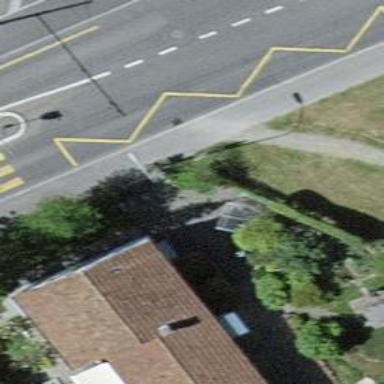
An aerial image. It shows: Asphalt road with bus stop that serves trolleybuses. The bus stop includes platform for public transport.